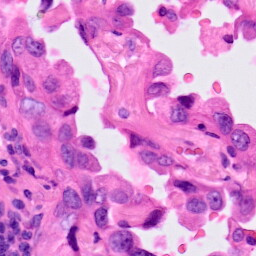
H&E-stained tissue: Lung